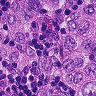
Metastatic tissue present: yes